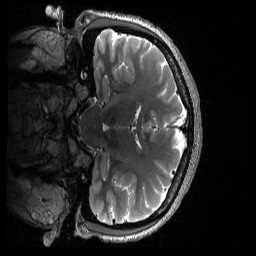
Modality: T2w
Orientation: coronal
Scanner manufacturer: siemens
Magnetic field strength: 3 T
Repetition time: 3.2 s
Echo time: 0.563 s